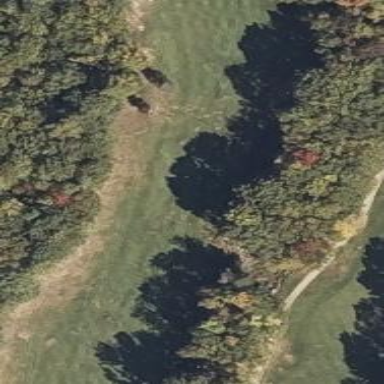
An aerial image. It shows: Scenic golf fairway.